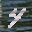
Label: 4